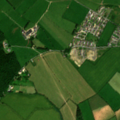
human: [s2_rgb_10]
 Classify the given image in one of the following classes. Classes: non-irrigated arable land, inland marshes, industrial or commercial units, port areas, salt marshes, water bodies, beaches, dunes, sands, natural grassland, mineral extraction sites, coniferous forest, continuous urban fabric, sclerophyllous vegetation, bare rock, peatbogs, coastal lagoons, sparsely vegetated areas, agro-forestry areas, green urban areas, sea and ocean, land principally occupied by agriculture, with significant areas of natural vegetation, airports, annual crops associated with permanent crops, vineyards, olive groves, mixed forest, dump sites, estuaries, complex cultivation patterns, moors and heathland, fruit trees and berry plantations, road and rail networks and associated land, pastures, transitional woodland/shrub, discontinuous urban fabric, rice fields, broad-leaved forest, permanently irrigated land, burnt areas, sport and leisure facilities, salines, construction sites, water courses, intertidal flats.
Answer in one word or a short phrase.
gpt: discontinuous urban fabric, non-irrigated arable land, pastures, mixed forest